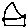
Label: house